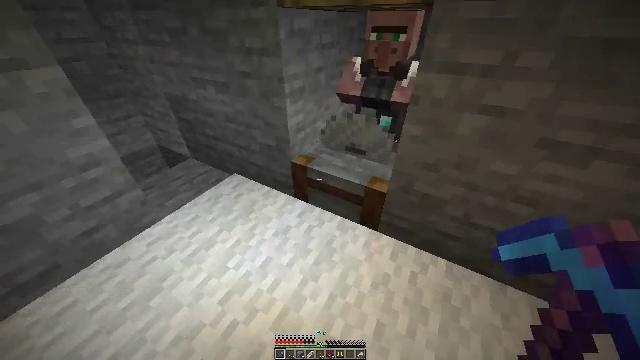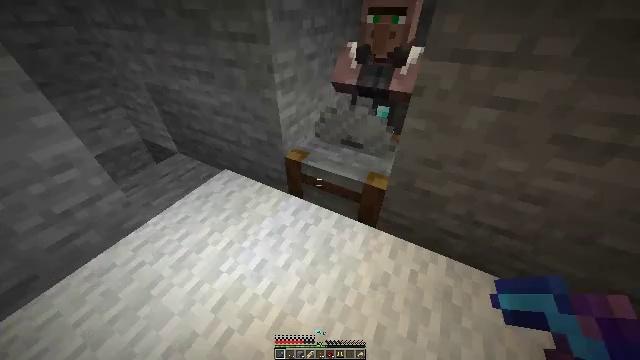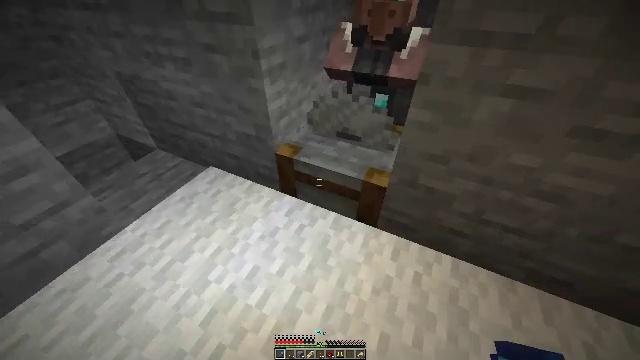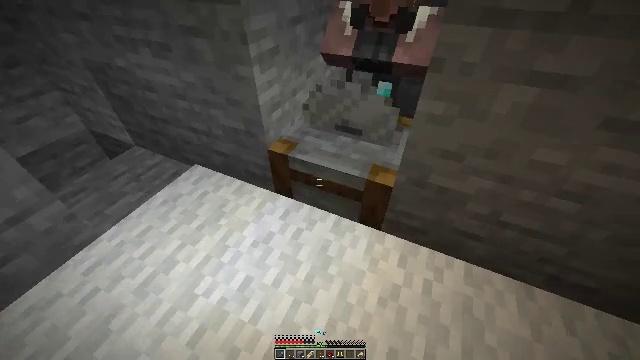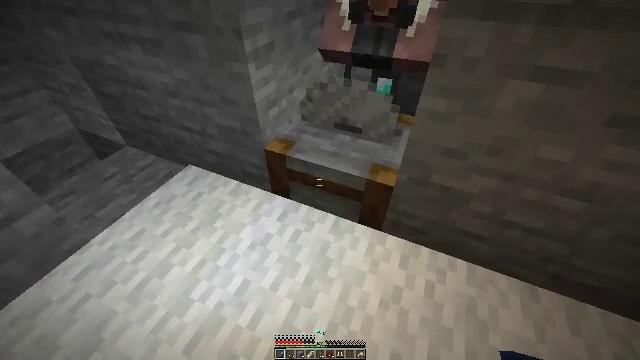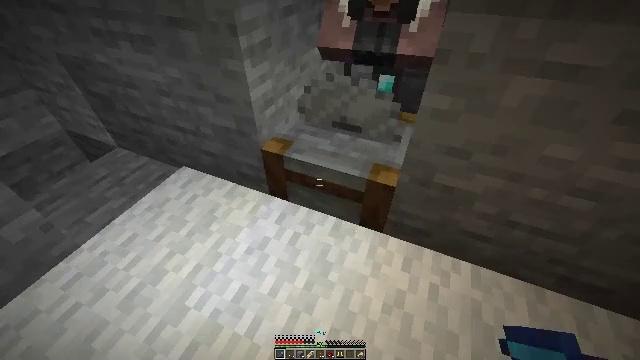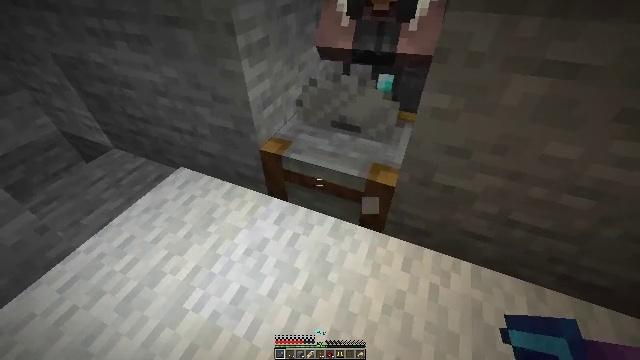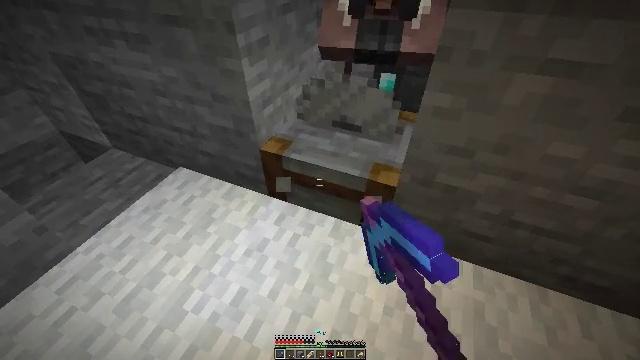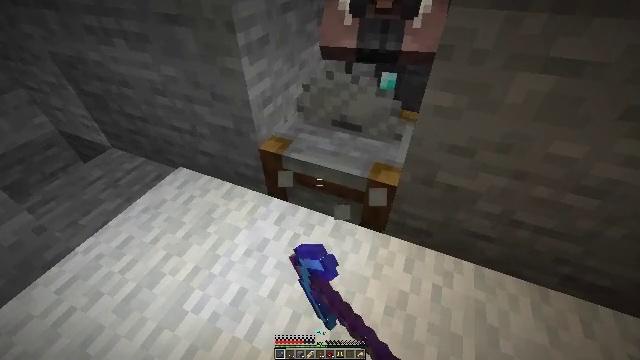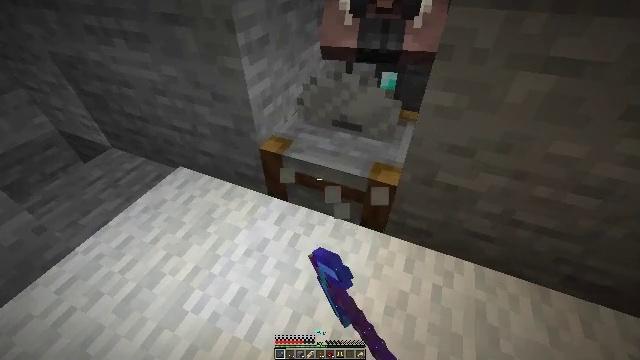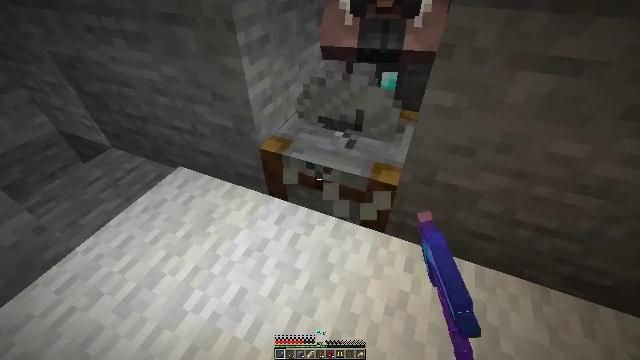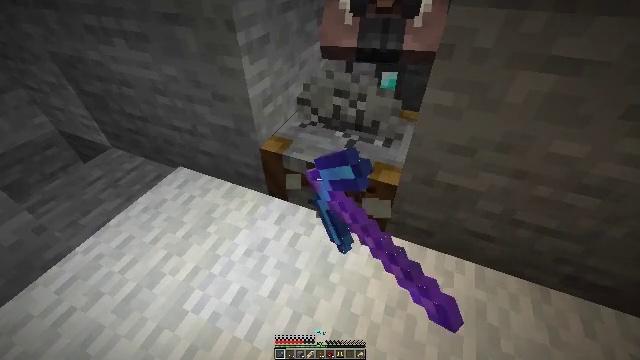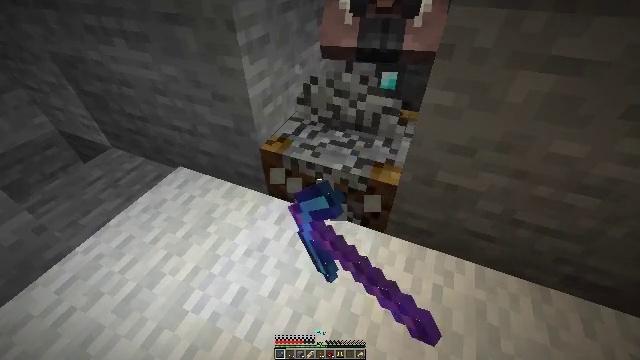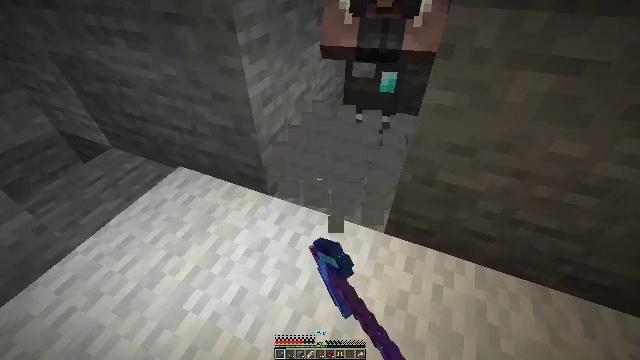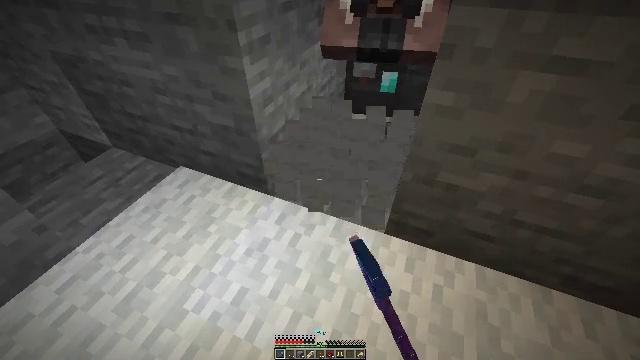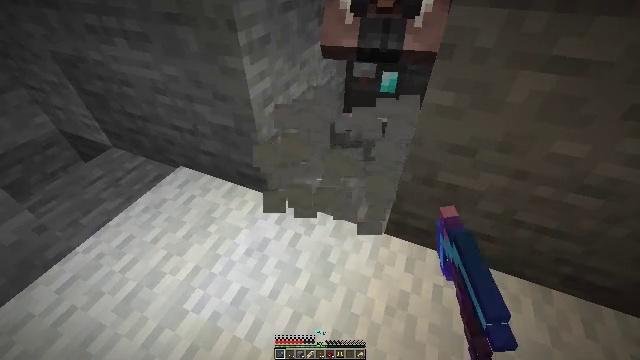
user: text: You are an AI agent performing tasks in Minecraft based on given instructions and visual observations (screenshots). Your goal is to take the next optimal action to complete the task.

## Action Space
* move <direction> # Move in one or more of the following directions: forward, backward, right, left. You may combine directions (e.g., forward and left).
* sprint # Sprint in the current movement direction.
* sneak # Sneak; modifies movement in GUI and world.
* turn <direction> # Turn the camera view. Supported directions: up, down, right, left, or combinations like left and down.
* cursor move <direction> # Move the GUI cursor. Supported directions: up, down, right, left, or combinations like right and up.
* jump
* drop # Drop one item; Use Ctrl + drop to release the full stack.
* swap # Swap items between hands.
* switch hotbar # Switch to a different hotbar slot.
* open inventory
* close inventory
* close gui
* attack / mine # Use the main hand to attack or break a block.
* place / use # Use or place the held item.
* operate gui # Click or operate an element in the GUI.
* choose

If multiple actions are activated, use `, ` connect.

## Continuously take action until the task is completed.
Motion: motion action
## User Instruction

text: Mine the stonecutter block.
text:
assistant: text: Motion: turn right and down
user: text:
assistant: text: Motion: turn right and down
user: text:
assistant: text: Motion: turn right and down
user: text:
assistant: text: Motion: no_op
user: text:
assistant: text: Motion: no_op
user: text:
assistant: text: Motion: attack / mine
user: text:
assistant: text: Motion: attack / mine
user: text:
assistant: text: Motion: attack / mine
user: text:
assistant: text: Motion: attack / mine
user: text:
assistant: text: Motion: attack / mine
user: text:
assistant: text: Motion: attack / mine
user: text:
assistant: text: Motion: attack / mine
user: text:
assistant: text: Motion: attack / mine
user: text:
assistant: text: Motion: no_op
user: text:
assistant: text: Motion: no_op
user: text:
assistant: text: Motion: no_op
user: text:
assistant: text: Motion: no_op
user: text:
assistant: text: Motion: no_op